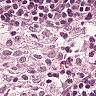
Metastatic tissue present: no